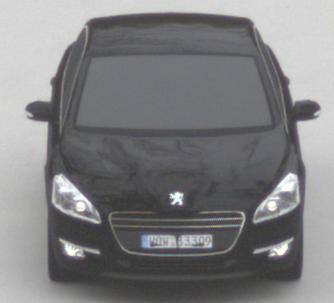
Make: Peugeot
Model: 508 120 VTi
Detailed model: 508 (I) Limousine
Model produced from: 2011/03
Model produced until: 2014/05
Doors: 4
Color: black
Road condition: dry road
Daytime: midday
Contrast: low contrast